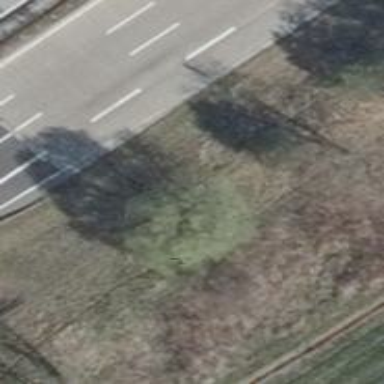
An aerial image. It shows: Deciduous broadleaved tree.